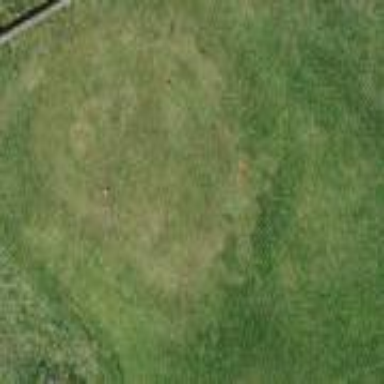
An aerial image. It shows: Grassy area designated as golf tee.